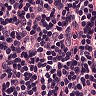
Metastatic tissue present: no